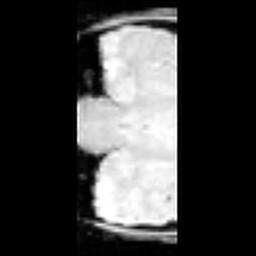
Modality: inplaneT1
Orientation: coronal
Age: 18
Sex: male